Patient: sex F, age 72
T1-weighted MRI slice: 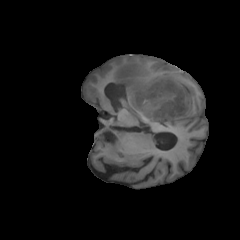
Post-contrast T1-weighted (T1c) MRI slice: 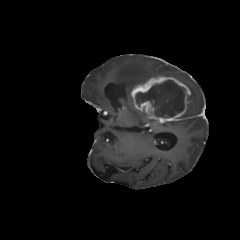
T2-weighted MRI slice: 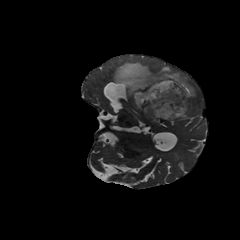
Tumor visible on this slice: yes
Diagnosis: Glioblastoma, IDH-wildtype
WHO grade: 4